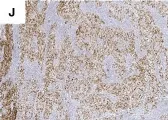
Pax-8.
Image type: pathology (immunostaining)